Question: I have an 'NSBezierPath' and I want to draw in inset shadow (similar to Photoshop) inside the path.
Is there anyway to do this? Also, I know you can '-stroke' paths, but can you stroke inside a path (similar to Stroke Inside in Photoshop)?
## Update 3
'''
static NSImage * graydient = nil;
if (!graydient) {
graydient = [[NSImage alloc] initWithSize: NSMakeSize(22, 22)];
[graydient lockFocus];
NSGradient * gradient = [[NSGradient alloc] initWithColorsAndLocations: clr(@"#262729"), 0.0f, clr(@"#37383a"), 0.43f, clr(@"#37383a"), 1.0f, nil];
[gradient drawInRect: NSMakeRect(0, 4.179, 22, 13.578) angle: 90.0f];
[gradient release];
[graydient unlockFocus];
}
NSColor * gcolor = [NSColor colorWithPatternImage: graydient];
[gcolor set];
NSShadow * shadow = [NSShadow new];
[shadow setShadowColor: [NSColor colorWithDeviceWhite: 1.0f alpha: 1.0f]];
[shadow setShadowBlurRadius: 0.0f];
[shadow setShadowOffset: NSMakeSize(0, 1)];
[shadow set];
[path fill];
[NSGraphicsContext saveGraphicsState];
[[path pathFromIntersectionWithPath: [NSBezierPath bezierPathWithRect: NSInsetRect([path bounds], 0.6, 0)]] setClip];
[gcolor set];
[shadow setShadowOffset: NSMakeSize(0, 1)];
[shadow setShadowColor: [NSColor blackColor]];
[shadow set];
[outer stroke];
[NSGraphicsContext restoreGraphicsState];
[NSGraphicsContext saveGraphicsState];
[[NSGraphicsContext currentContext] setCompositingOperation: NSCompositeSourceOut];
[shadow set];
[[NSColor whiteColor] set];
[inner fill];
[shadow set];
[inner fill];
[NSGraphicsContext restoreGraphicsState];
'''
 This is my final result. It looks pretty good. I had to change the shadow to White @ 1.0 Alpha to make it work. Even though the shadow alpha norm for menu bar items is 0.5, it doesn't look half bad.
Many thanks go out to <URL>.
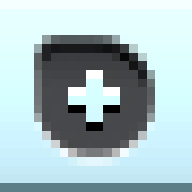
Answer: I think you can do this by setting clip on the bezier path to use it as a mask and stroking the shadow, then adding a normal stroke if desired.
Here you go. I'm feeling procrastinate-y tonight. :-)
'''
// Describe an inset rect (adjust for pixel border)
NSRect whiteRect = NSInsetRect([self bounds], 20, 20);
whiteRect.origin.x += 0.5;
whiteRect.origin.y += 0.5;
// Create and fill the shown path
NSBezierPath * path = [NSBezierPath bezierPathWithRect:whiteRect];
[[NSColor whiteColor] set];
[path fill];
// Save the graphics state for shadow
[NSGraphicsContext saveGraphicsState];
// Set the shown path as the clip
[path setClip];
// Create and stroke the shadow
NSShadow * shadow = [[[NSShadow alloc] init] autorelease];
[shadow setShadowColor:[NSColor redColor]];
[shadow setShadowBlurRadius:10.0];
[shadow set];
[path stroke];
// Restore the graphics state
[NSGraphicsContext restoreGraphicsState];
// Add a nice stroke for a border
[path setLineWidth:1.0];
[[NSColor grayColor] set];
[path stroke];
'''